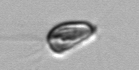
Label: Chrysochromulina